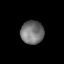
Tissue: lung
Cell type: Endothelial cells
Senescence score: 0.7857
Nuclear area (px): 525
Mean DAPI intensity: 115.975